Question: i just noticed that when i run a pyqt application and close it, the application closes , but the process is still alive. Apparently the process that was running does not close even after closing the application.
'''
Traceback (most recent call last):
File "F:\Projects\XYZ\XYZ\XYZ.py", line 414, in <module>
sys.exit(app.exec_())
SystemExit: 0
'''
When i searched online , its says that if the return value is 0 , it is a normal termination. As you see the process keep on pilling up as i run the application.

So how do i overcome this problem?
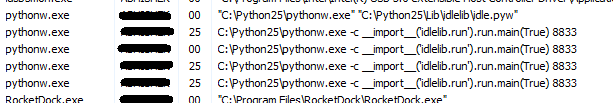
Answer: This looks like a problem specific to IDLE.
There are several issues on the python bug tracker that are closely related (e.g. <URL>, but they are now closed and resolved as "fixed".
Since it appears that you are using a very old version of python (2.5), you should be able to solve the problem by upgrading.